Field crop: tomato
Growth stage: 2
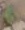
Species: solanum